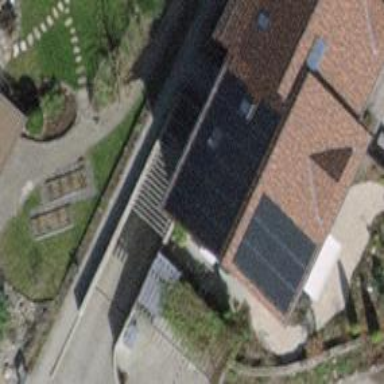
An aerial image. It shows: Small solar photovoltaic panel generator installed on roof.